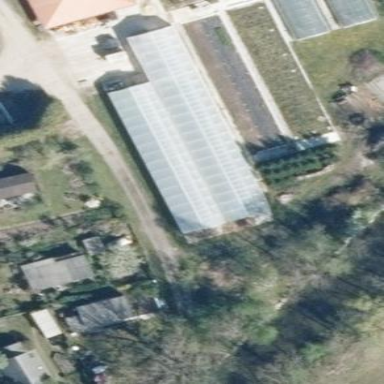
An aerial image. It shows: Greenhouse.